Question: I would like to plot an operating system log contains:
'''
time-stamp event
'''
Events can be 'tid' or 'enter_irq#_handler' or 'exit_irq#_handler' and each has its own unique identifier.
Does any one have a recommendation for a 'c#' or 'wxpython' I can use to build my own tool?
I have '100K' events and about '2k' unique events list of tid, irq etc.
I found <URL>, but they are not designed for '2k' unique events identifier.
I thought that Gantt chart is the right solution:

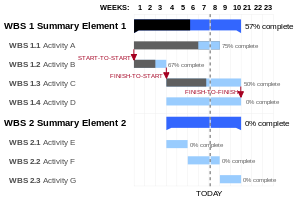
Answer: I would write some GNU <URL> script.
You certainly want to collapse (= group), or select a tiny subset of, some event kinds together (and you should know which ones). Showing 2000 loosely related curves to a user has no sense, even on a gigantic high-resolution screen set.